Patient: sex M, age 79
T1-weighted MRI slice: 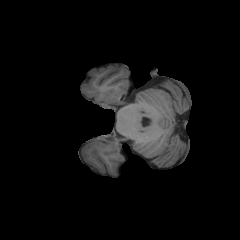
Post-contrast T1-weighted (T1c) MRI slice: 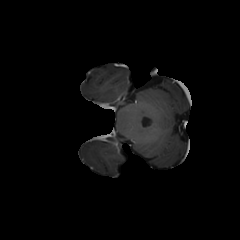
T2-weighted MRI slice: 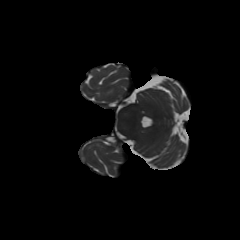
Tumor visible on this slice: no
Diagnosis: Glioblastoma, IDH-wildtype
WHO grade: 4